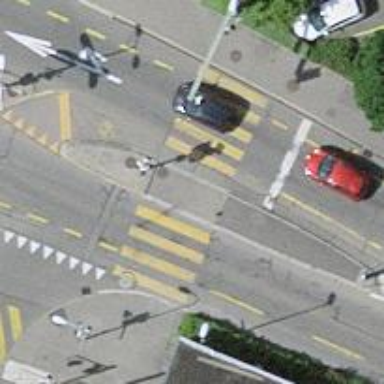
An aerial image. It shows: Kerb barrier.